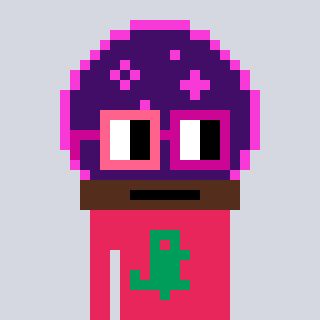
a pixel art character with square pink and red glasses, a crystalball-shaped head and a redpinkish-colored body on a cool background